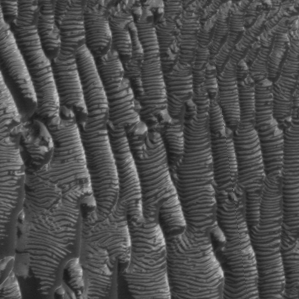
Label: frost